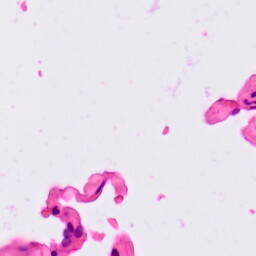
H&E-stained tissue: Lung